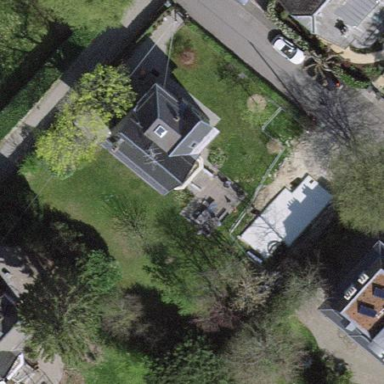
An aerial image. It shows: Garden surrounded by fence.